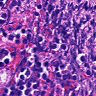
Metastatic tissue present: no